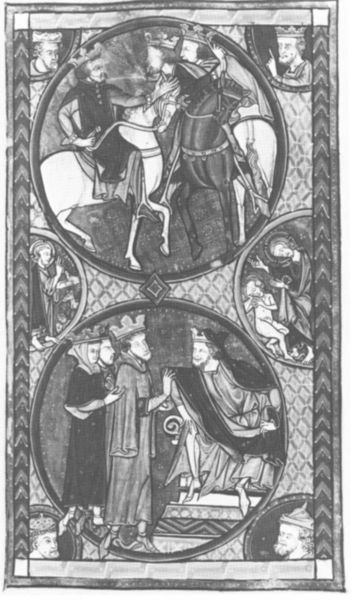
Titel: Oscott Psalter
Institution: London, British Library
Schlagwörter: kampf, muster, krone, pferd, pferde, reiter, rund, rappe, zwei, könig, thron, zeigefinger, rechteck, porträts, druck, kreise, schimmel, ecken, könige, kronen, halbkreise, illustrationen, evangeliar